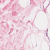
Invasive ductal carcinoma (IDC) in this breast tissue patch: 0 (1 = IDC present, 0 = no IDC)